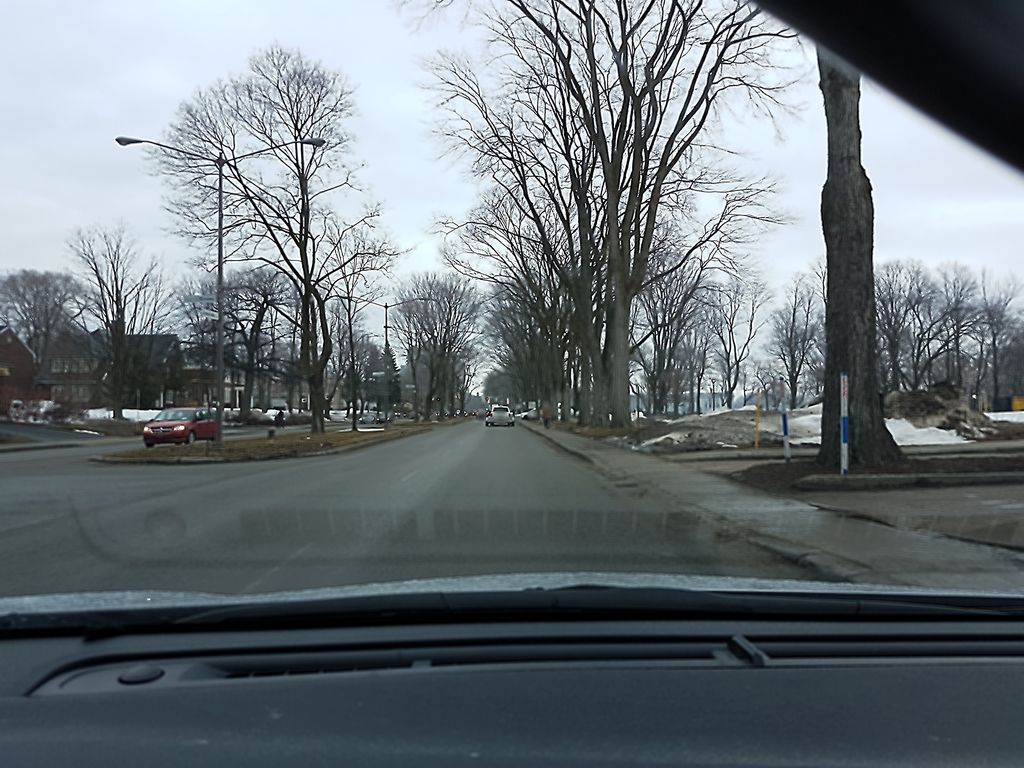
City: quebec_city